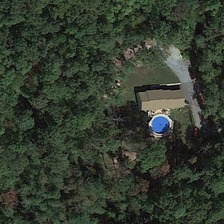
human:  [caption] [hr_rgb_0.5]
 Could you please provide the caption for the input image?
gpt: the house in the sparse residential region seems very beautiful .

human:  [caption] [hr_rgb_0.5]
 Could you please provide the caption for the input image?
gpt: many green trees are around a building .

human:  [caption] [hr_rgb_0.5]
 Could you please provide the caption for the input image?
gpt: many green trees are around a building .

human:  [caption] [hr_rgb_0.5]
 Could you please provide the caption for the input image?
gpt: the house in the sparse residential region seems very beautiful .

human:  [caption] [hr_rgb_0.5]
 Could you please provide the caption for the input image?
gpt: many green trees are around a building .